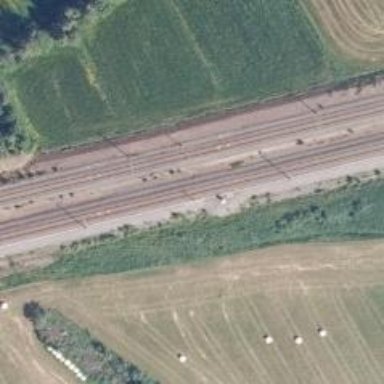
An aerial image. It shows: Railway with continuous electrified contact lines.